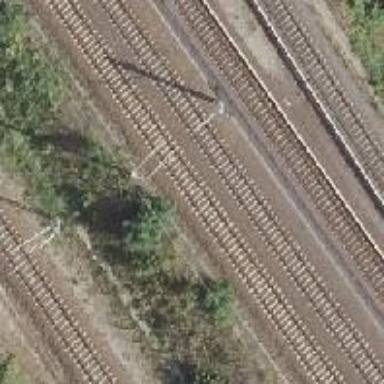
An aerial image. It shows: Catenary mast for power lines.